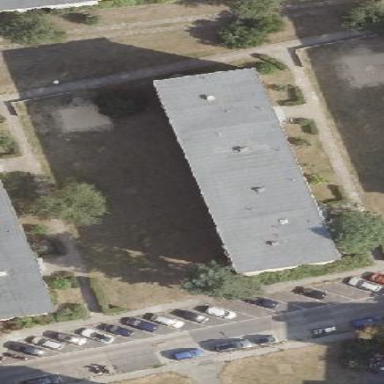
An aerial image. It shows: Apartment building with flat roof.